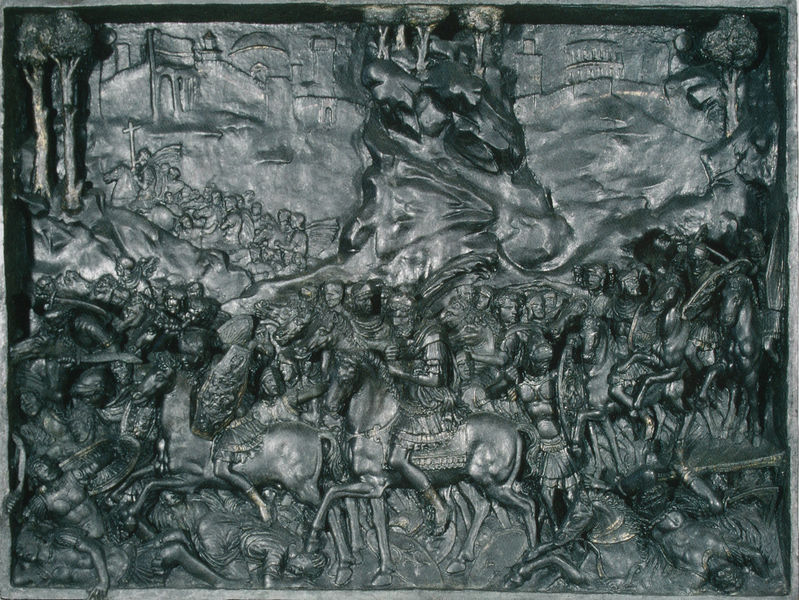
Titel: Schlacht zwischen Konstantin und Maxentius an der Milvischen Brücke
Künstler: Andrea Riccio
Standort: Venedig
Institution: Galleria Giorgio Franchetti alla Ca'd'oro
Schlagwörter: baum, berg, blätter, felsen, flügel, himmel, kampf, laub, umhang, weiß, bäume, landschaft, menschen, stadt, frau, grau, männer, schwarz, szene, gebäude, tier, tiere, masse, menge, bart, rahmen, stein, tod, häuser, hügel, stamm, kirche, drei, krone, renaissance, pferd, pferde, reiter, skulptur, huf, hufe, sattel, zaumzeug, relief, berge, fels, zug, mauer, krieg, schlacht, lanze, soldaten, detail, glanz, metall, palme, bronze, plastik, fallen, schild, panzer, burg, kirch, kreuz, moschee, türme, schilder, schwert, säbel, uniform, waffen, gemetzel, leichen, soldat, tote, verletzte, getümmel, helm, ritter, jagd, kämpfen, rüstung, rom, römer, harnisch, mauern, trupp, mittelalter, krieger, kreuzzug, kreuzzüge, umzug, tempel, heilig, jerusalem, guss, gehämmert, sieger, drache, araber, besiegte, standarte, gelobtes land, siegeszug, kreuzritter, felsendom, feinde, mosche, gewühl, kolloseum, bronzerelief, baum pferd bronze relief  männ, grfallene, trampel, 3d, d, reiter umzug, krezuzzug